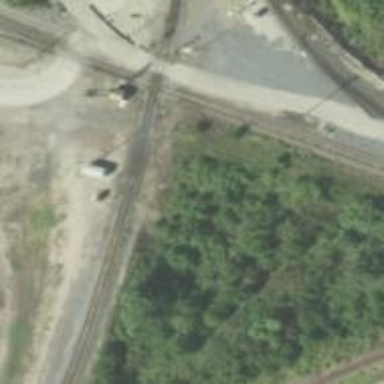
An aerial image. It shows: Railway junction.